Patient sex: M
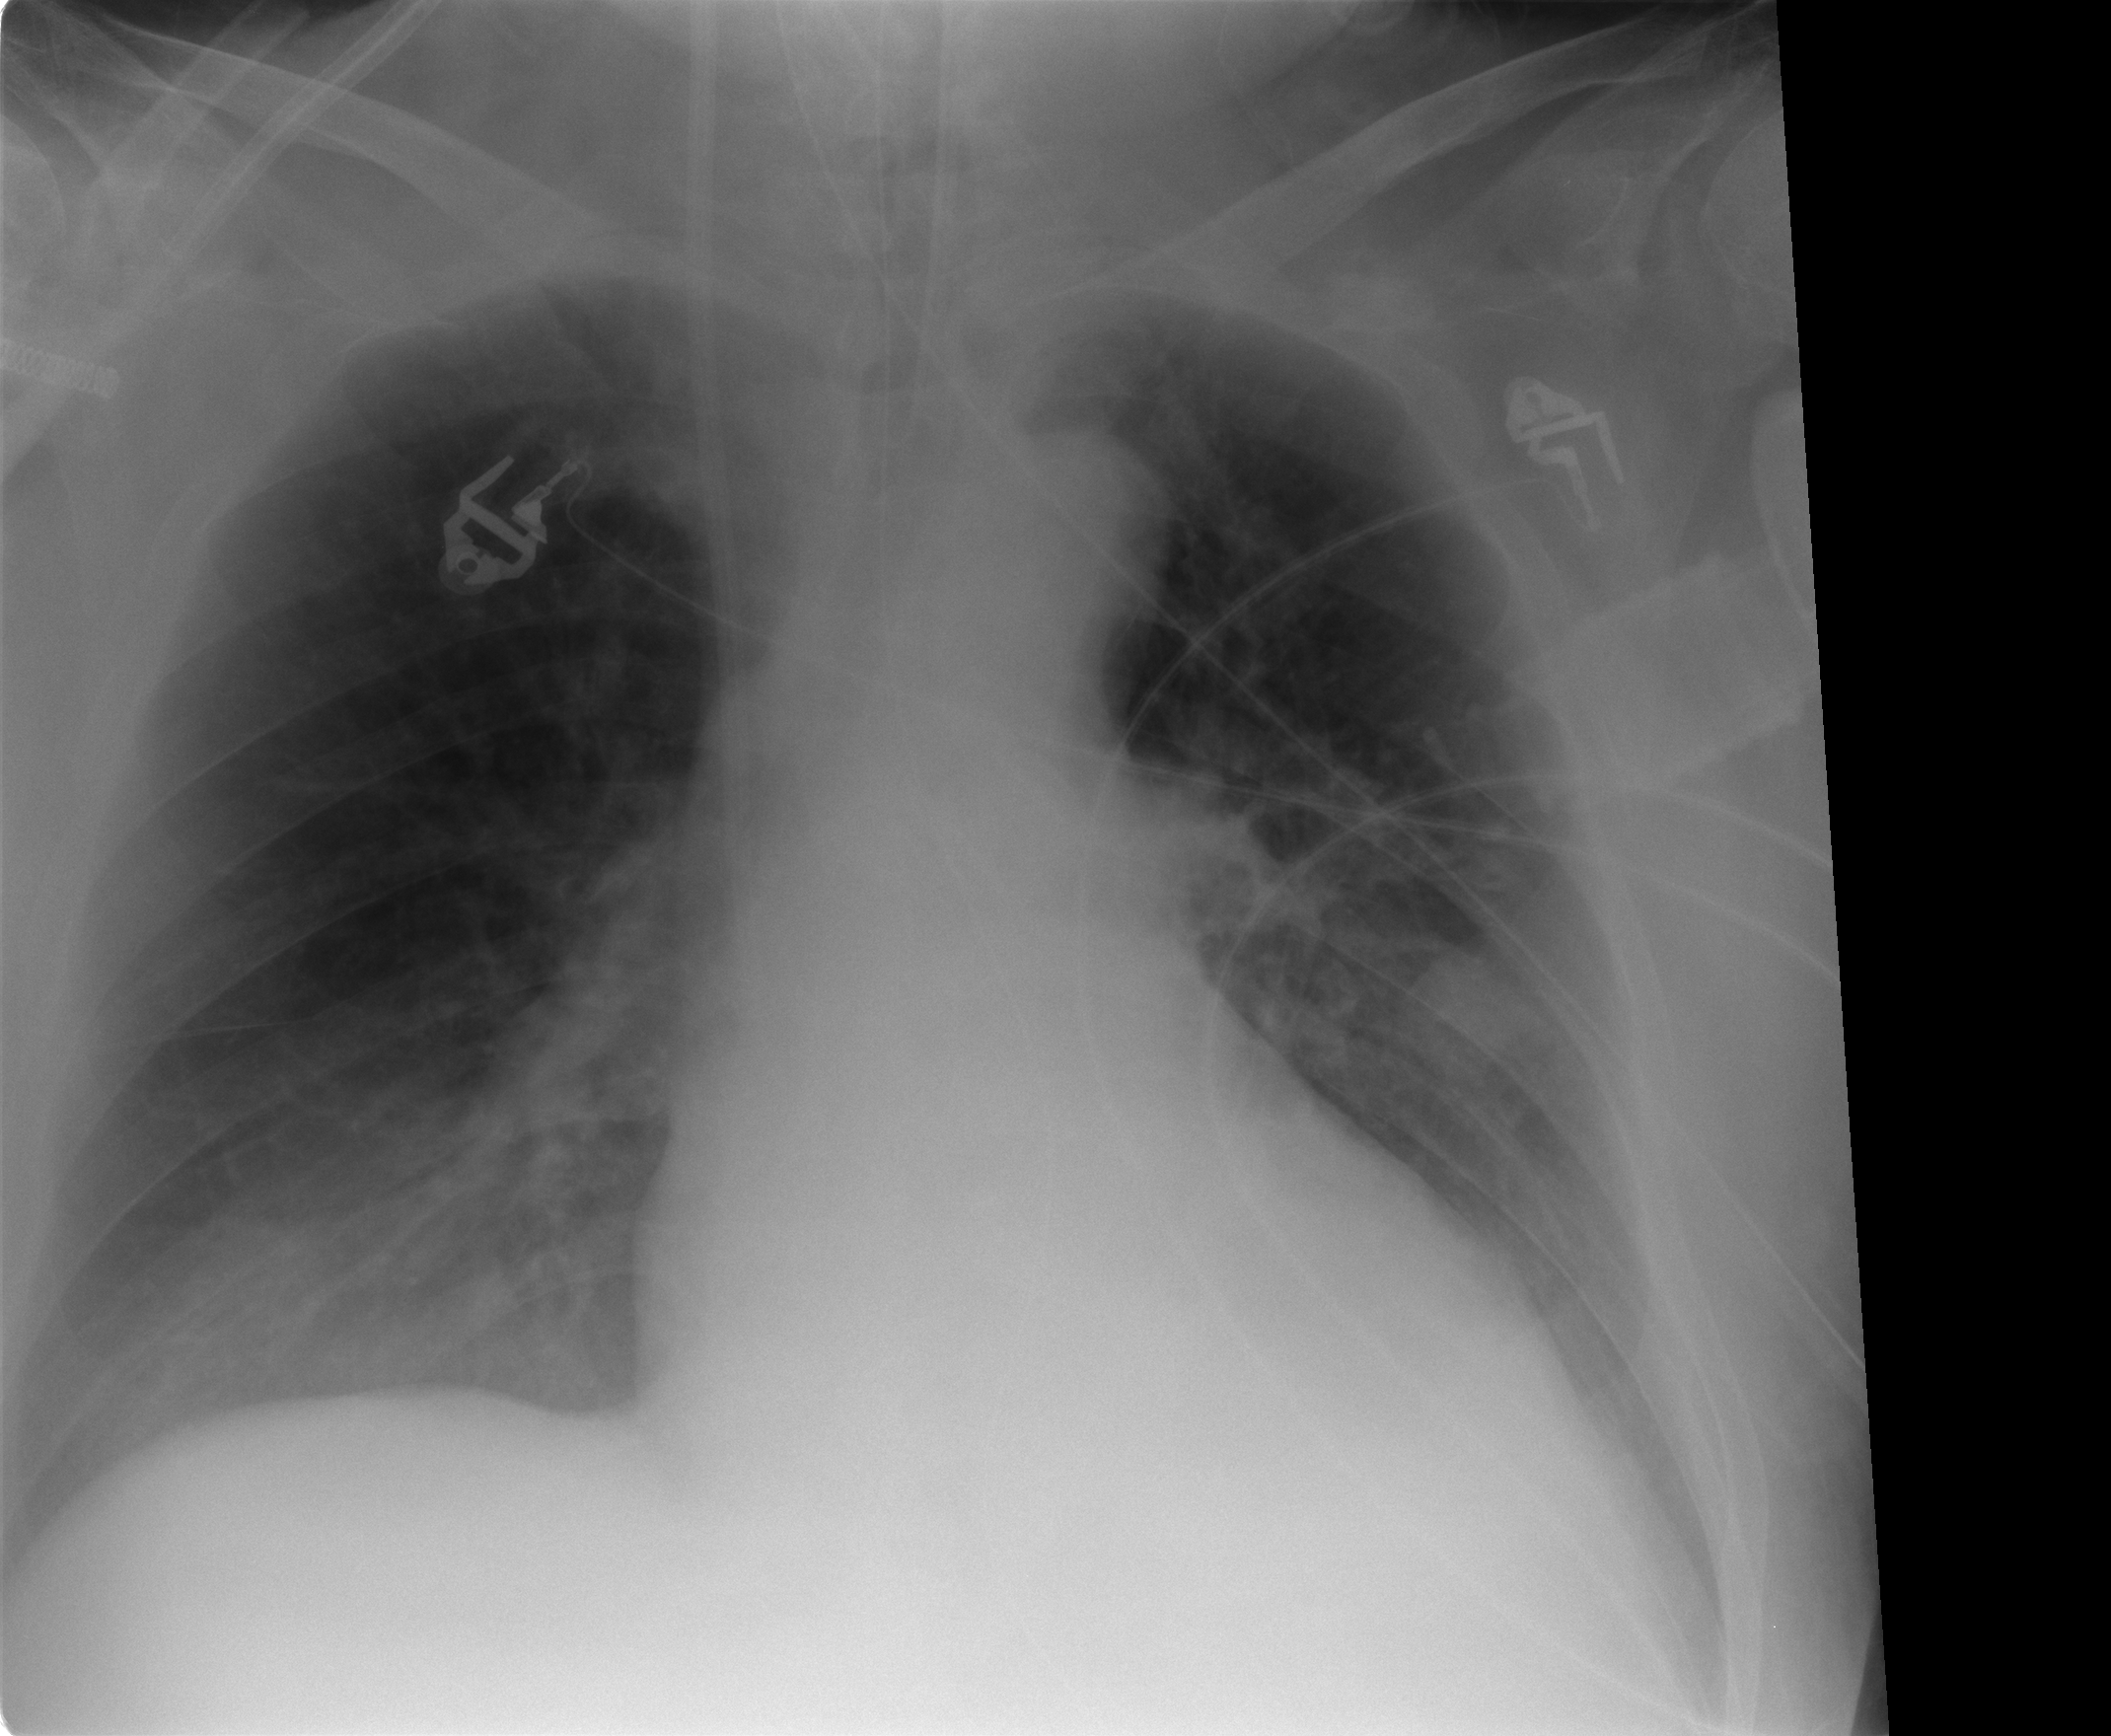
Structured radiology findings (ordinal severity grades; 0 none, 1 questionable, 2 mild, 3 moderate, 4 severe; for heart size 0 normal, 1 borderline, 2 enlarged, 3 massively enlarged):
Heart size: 1
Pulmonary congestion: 0
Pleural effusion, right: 1
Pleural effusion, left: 0
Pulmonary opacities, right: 0
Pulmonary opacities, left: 0
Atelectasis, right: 0
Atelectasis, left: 2